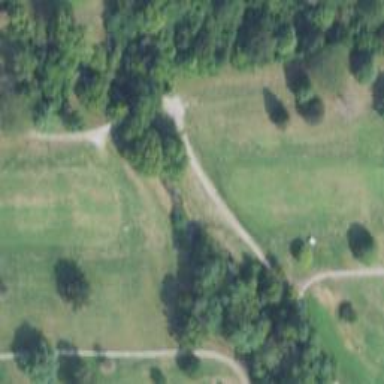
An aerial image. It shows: Path for both roads and golfers.